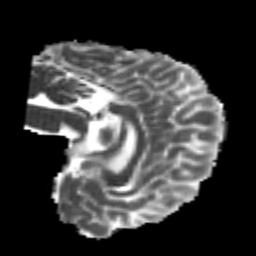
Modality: MD
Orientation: sagittal
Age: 24
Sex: male
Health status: healthy
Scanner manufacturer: philips
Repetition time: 7.384 s
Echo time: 0.08599 s